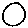
Label: circle